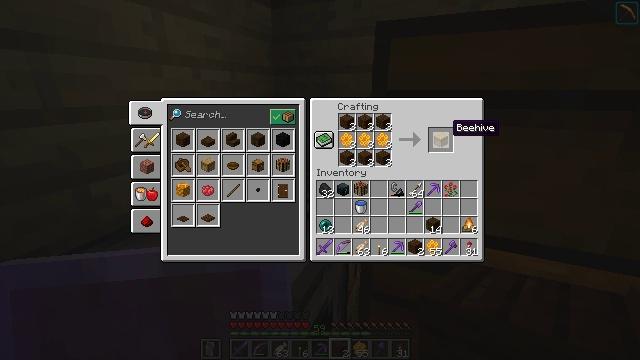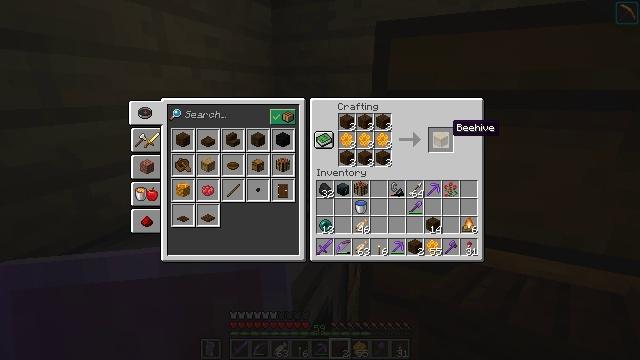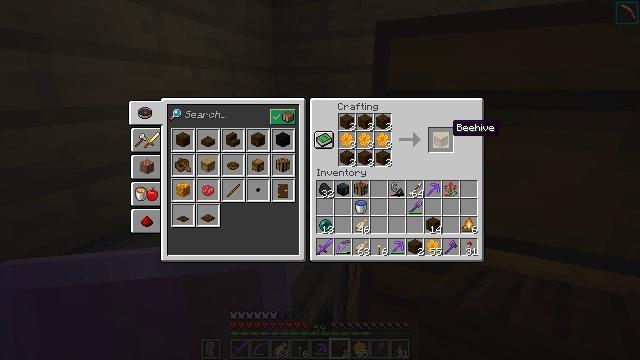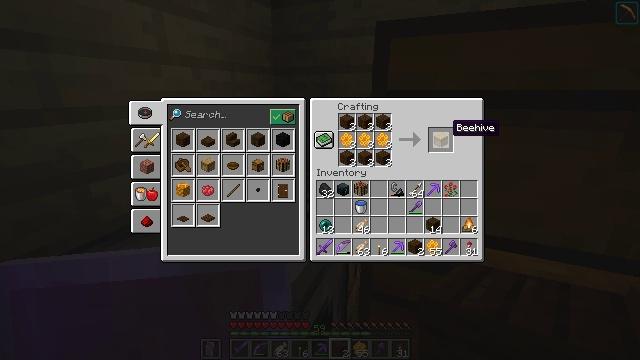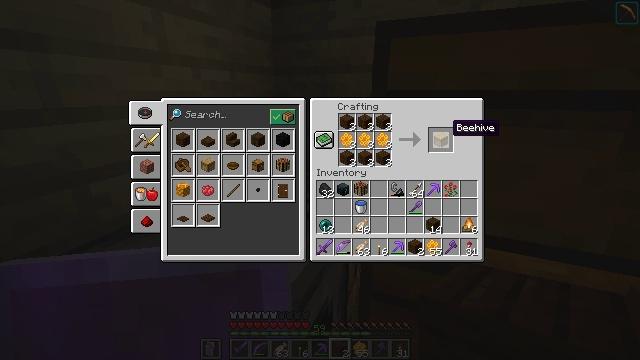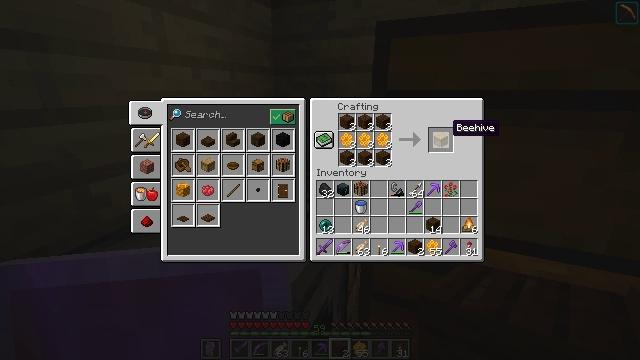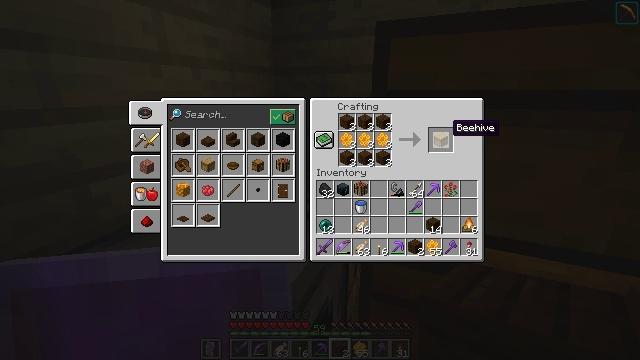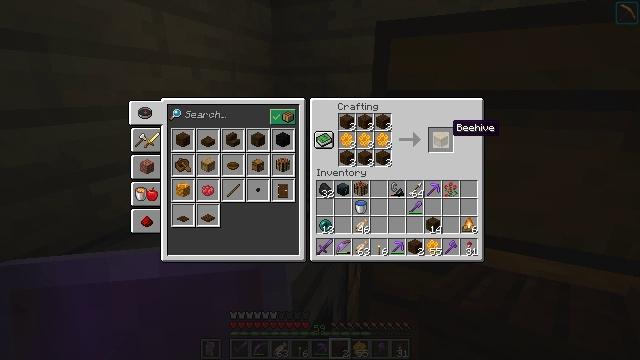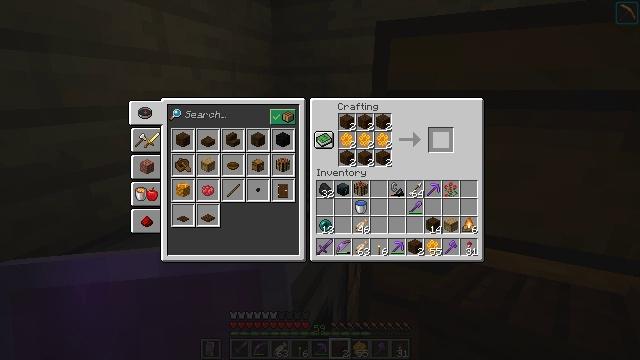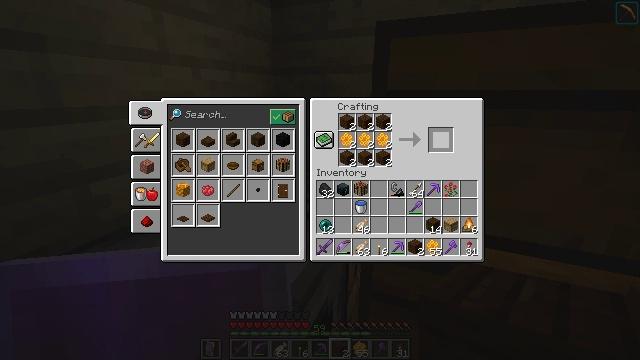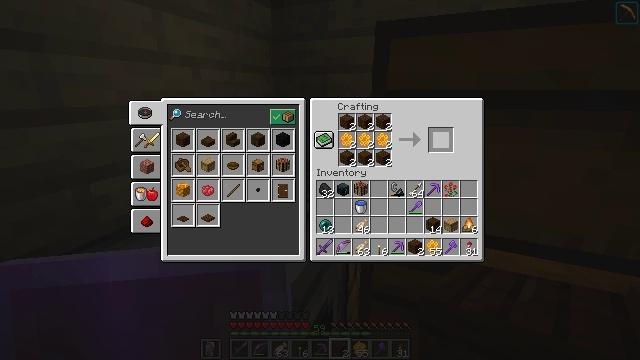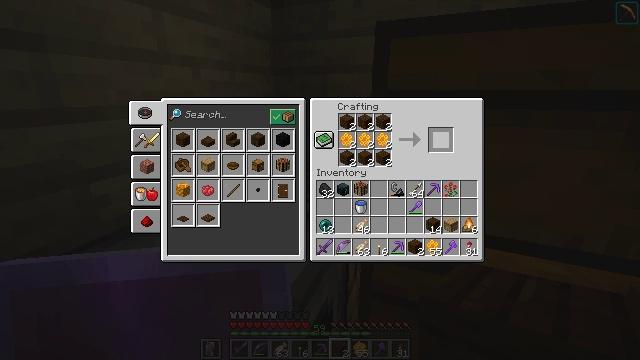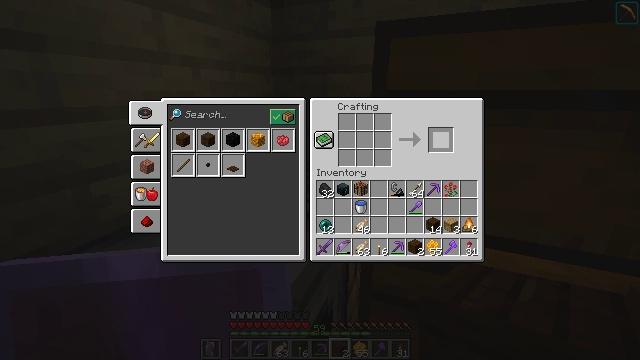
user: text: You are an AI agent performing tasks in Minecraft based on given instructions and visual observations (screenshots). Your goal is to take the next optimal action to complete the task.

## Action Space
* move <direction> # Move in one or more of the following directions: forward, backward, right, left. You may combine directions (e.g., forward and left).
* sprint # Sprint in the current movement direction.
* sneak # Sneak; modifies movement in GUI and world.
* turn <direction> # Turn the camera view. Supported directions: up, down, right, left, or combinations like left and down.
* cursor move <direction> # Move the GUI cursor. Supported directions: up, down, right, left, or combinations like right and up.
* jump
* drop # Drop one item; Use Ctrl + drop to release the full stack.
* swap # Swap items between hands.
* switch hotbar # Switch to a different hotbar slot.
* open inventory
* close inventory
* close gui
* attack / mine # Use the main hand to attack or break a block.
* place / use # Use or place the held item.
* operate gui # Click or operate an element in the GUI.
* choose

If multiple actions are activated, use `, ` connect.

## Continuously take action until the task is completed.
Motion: motion action
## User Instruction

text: Create a beehive using the necessary materials.
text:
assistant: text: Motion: sneak
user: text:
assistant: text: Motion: sneak
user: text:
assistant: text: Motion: sneak
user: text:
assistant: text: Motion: sneak
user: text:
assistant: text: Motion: sneak
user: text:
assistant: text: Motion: sneak
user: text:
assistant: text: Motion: sneak
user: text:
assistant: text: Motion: sneak, attack / mine
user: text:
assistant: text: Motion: sneak, attack / mine
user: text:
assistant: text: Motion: sneak, attack / mine
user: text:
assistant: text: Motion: sneak, attack / mine
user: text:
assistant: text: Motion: sneak, attack / mine
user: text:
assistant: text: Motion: sneak, attack / mine